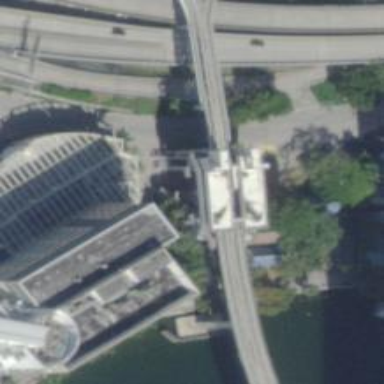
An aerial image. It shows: Building passage tunnel for monorail railway system that is electrified.